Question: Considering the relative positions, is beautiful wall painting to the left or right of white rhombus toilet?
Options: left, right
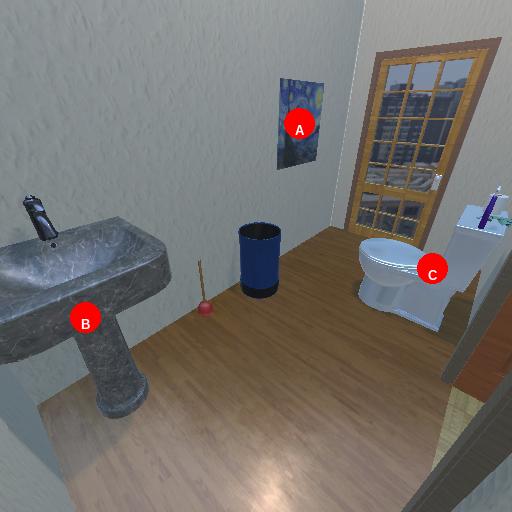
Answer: left